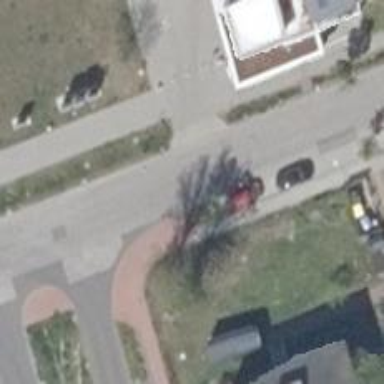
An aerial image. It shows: Residential road with asphalt surface and sidewalks on both sides.